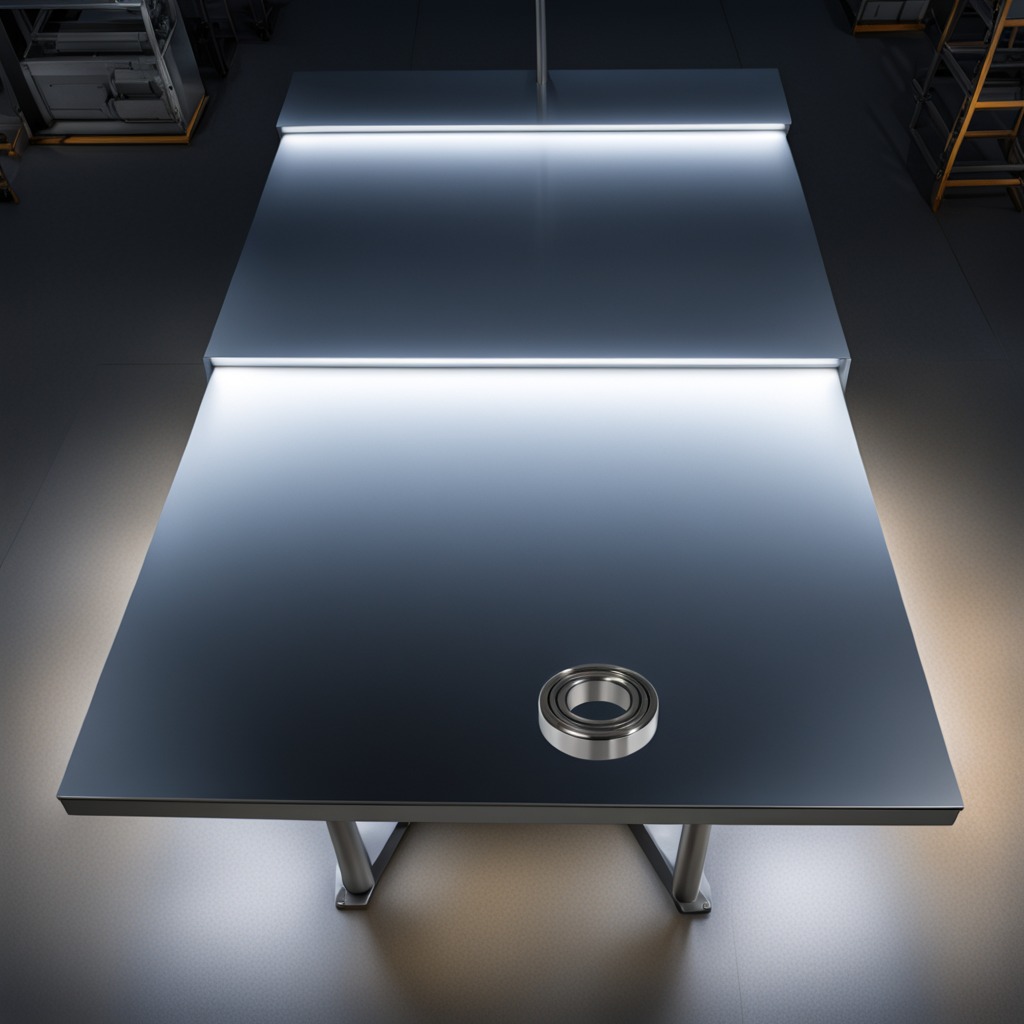
A metal ball bearing is lying on the clean empty table in the basement in the evening.